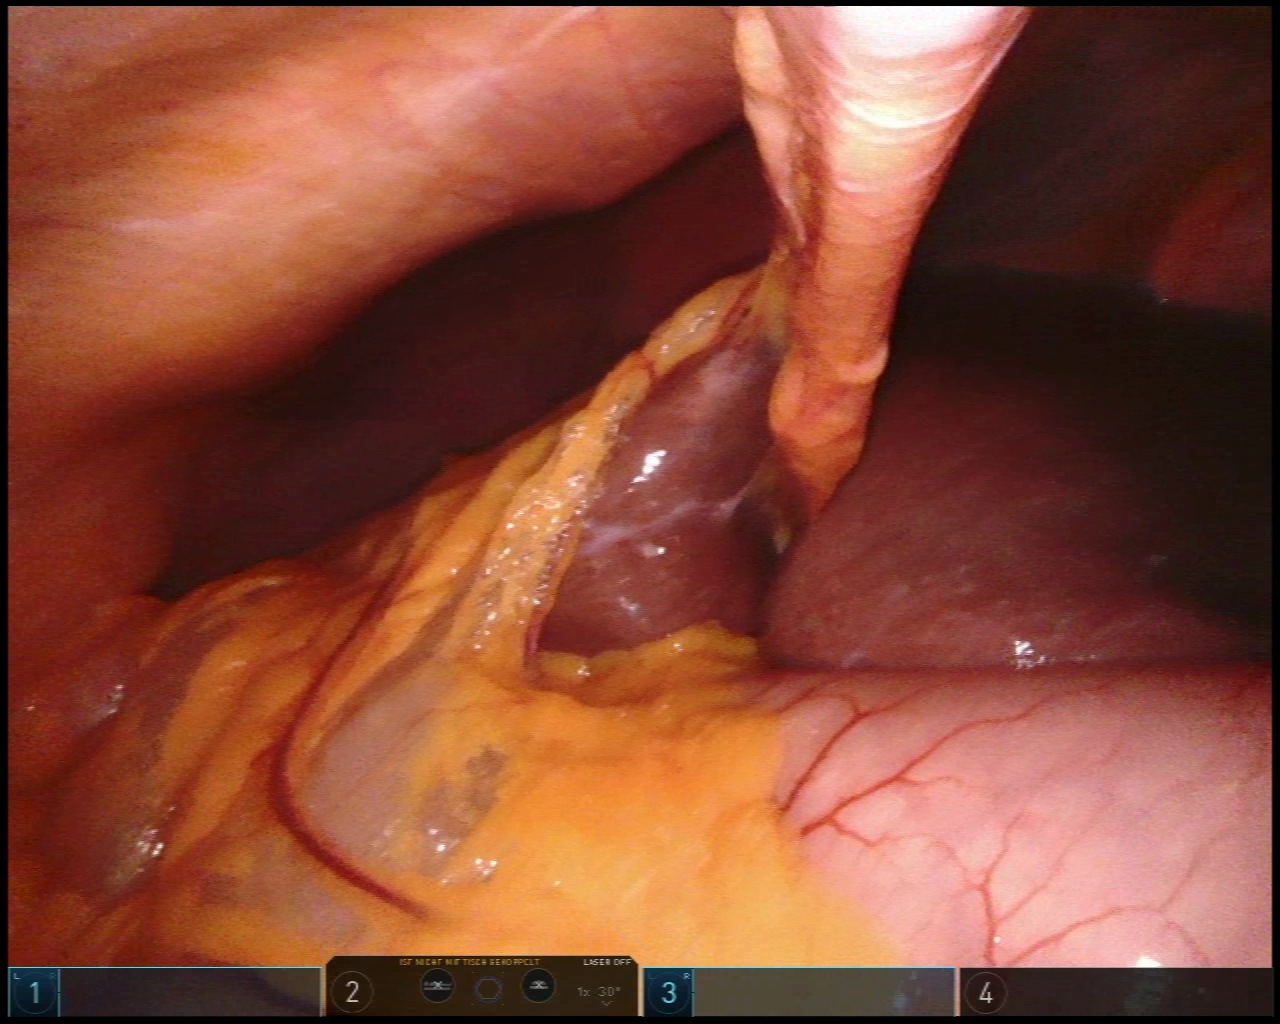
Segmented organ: liver
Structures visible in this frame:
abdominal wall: yes
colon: yes
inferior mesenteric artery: no
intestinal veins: no
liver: yes
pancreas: no
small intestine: no
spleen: no
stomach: yes
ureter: no
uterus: no
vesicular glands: no